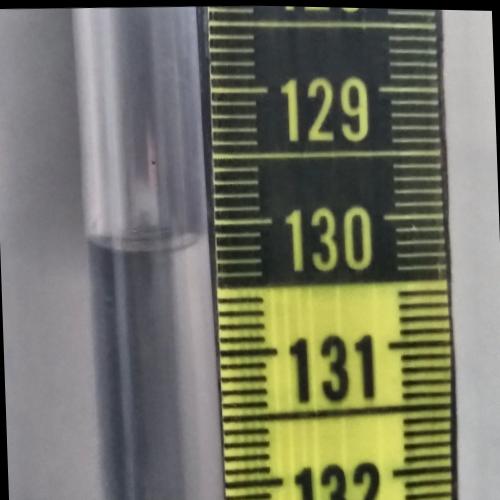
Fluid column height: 130.2 cm